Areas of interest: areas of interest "School"
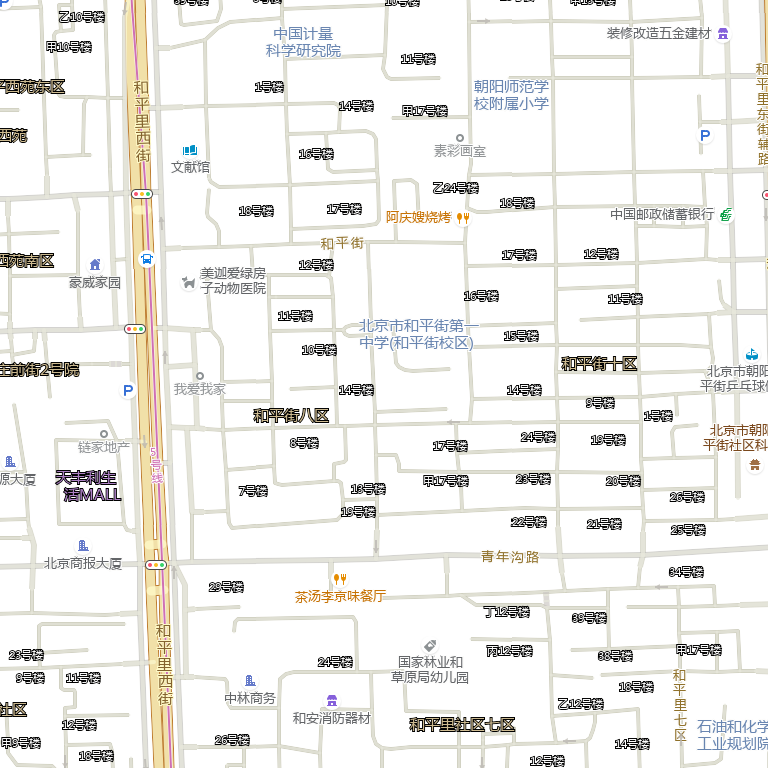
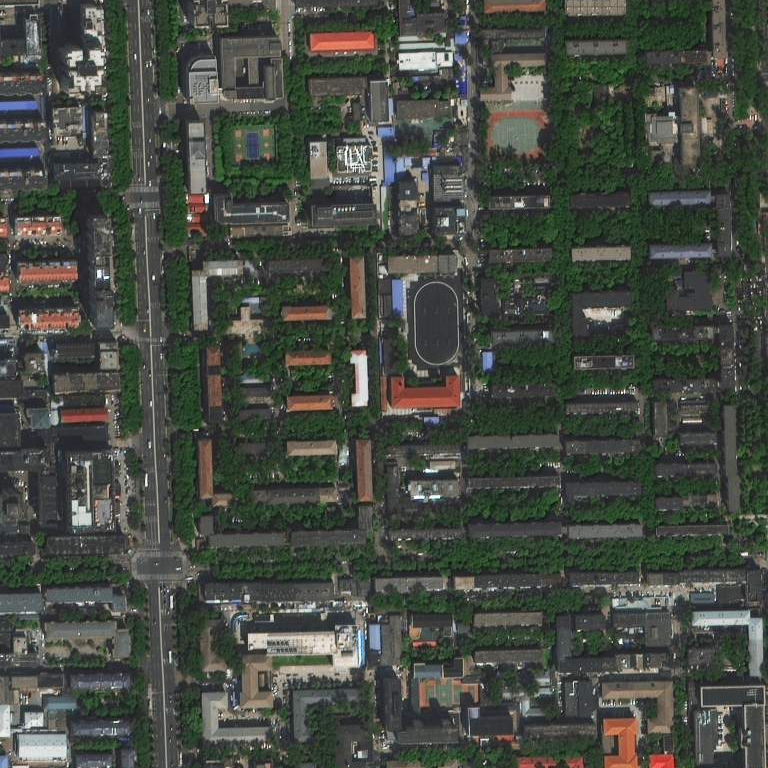